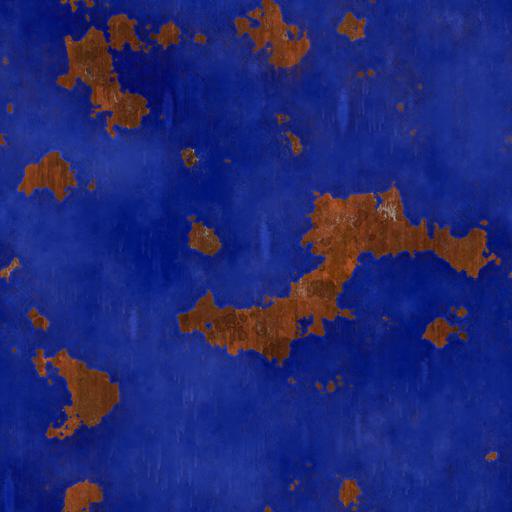
Tags: blue metal paint painted rust